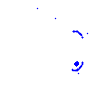
Particle: pion